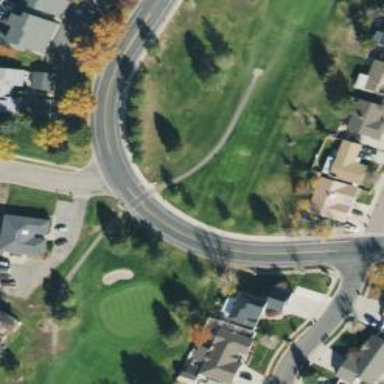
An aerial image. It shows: Golf cartpath that is also road path.